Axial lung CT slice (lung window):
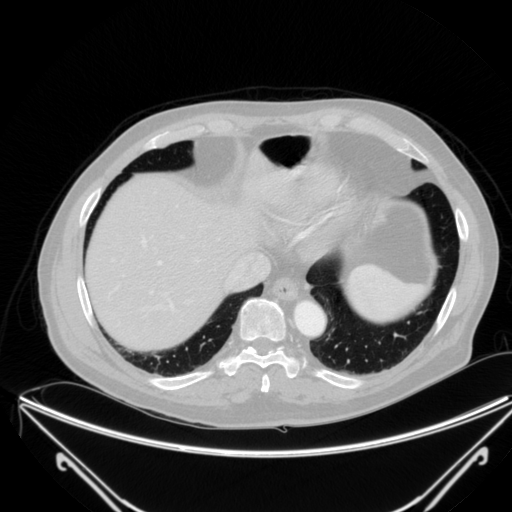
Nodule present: no